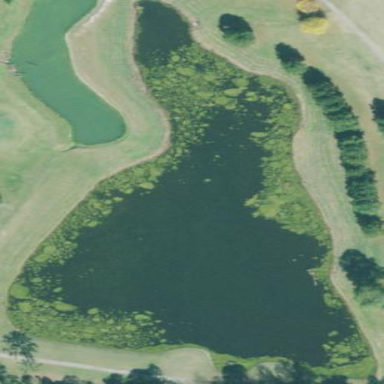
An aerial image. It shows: Pond in reservoir area surrounded by natural water.